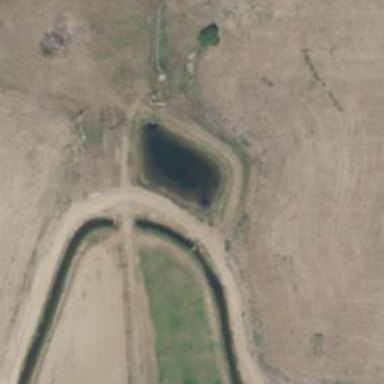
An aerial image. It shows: Canal culvert running through tunnel.